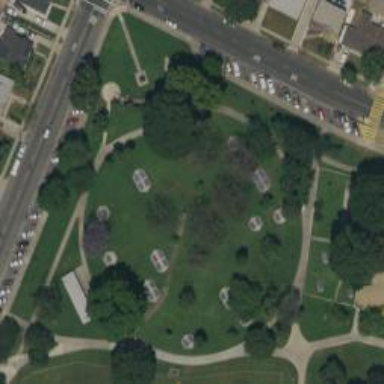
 serving as memorial and piece of local history."